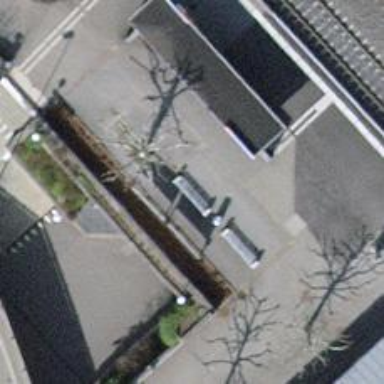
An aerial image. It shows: White bench.